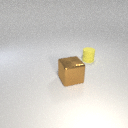
large brown metal cube in front of small yellow rubber cylinder